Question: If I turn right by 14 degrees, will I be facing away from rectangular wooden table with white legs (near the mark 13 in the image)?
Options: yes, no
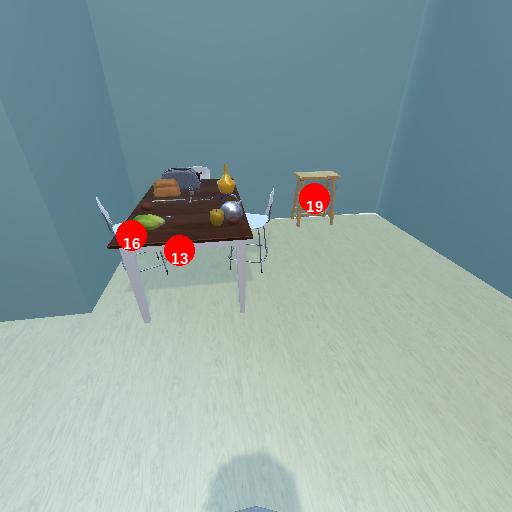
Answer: yes